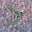
Label: 7